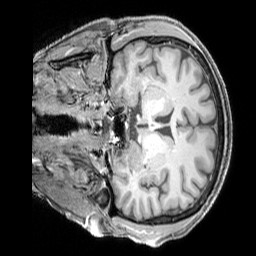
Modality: T1w
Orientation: coronal
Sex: female
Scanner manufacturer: siemens
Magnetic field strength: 3 T
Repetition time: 2.3 s
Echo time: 0.00226 s